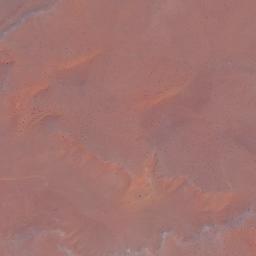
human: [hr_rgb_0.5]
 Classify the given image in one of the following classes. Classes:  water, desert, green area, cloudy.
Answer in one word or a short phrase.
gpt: desert